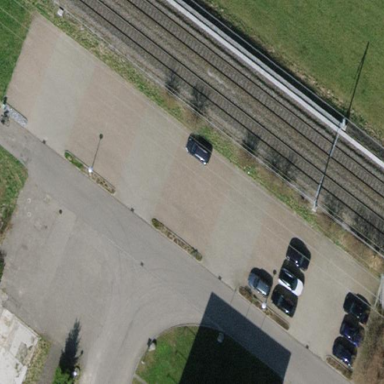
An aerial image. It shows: Parking area with surface.